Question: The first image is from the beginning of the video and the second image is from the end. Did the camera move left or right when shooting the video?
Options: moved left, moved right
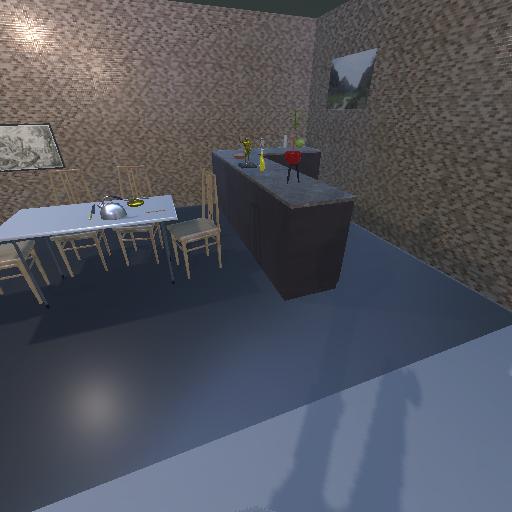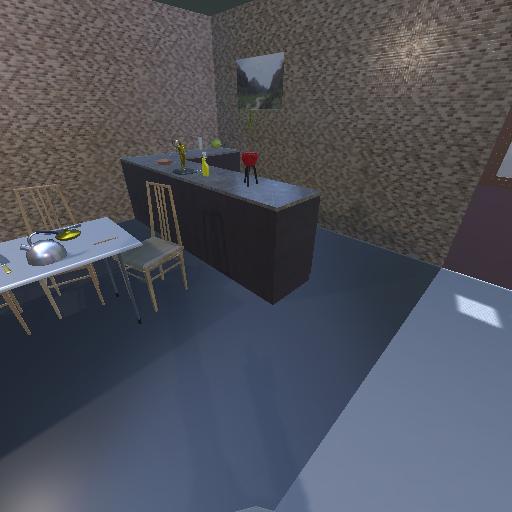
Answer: moved left